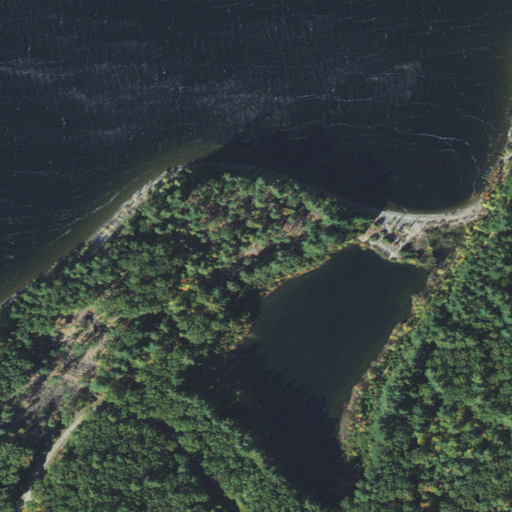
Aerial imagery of cliff(s) in Massachusetts named Scar Hill Bluffs containing open water, mixed forest, evergreen forest, deciduous forest, woody wetlands, grassland, and barren land